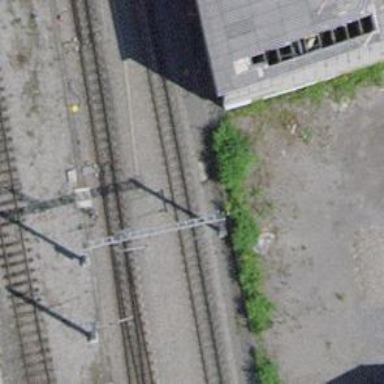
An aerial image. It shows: Narrow-gauge railway track electrified by contact line.